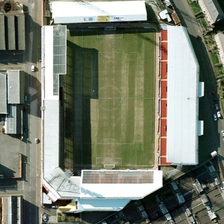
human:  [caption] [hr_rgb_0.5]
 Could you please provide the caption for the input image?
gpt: many buildings are around a stadium with a football field .

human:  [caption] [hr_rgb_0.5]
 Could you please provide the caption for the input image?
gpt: many buildings are around a stadium with a football field .

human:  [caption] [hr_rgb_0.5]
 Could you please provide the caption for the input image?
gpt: the rectangular foorball field next tobuildings and roads is decorated with white roofs and orange stands .

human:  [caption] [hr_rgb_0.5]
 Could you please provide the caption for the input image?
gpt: the rectangular foorball field next tobuildings and roads is decorated with white roofs and orange stands .

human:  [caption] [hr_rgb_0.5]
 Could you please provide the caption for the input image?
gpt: many buildings are around a stadium with a football field .